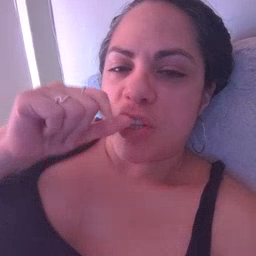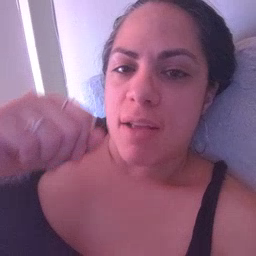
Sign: hen